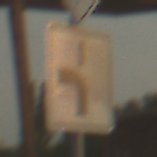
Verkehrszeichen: VerlaufVorfahrtsstrasse5
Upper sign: Vorfahrtsstrasse
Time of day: SunriseSunset
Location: Outdoor (Suburban)
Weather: PartlyCloudy
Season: NotSpecified
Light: Natural